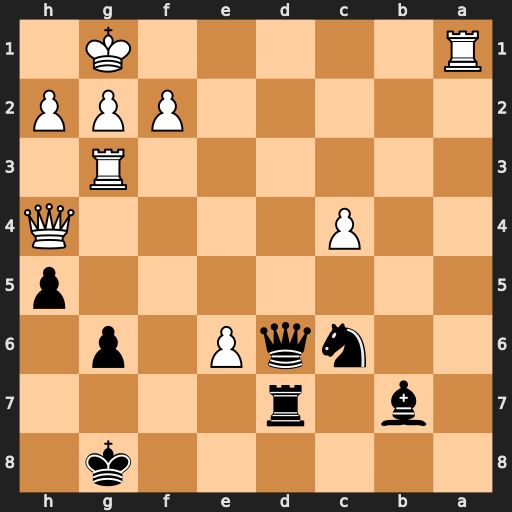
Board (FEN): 6k1/1b1r4/2nqP1p1/7p/2P4Q/6R1/5PPP/R5K1
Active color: b
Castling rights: -
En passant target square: -
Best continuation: Qd1+ Rxd1 Rxd1#